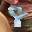
Label: 8